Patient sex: F
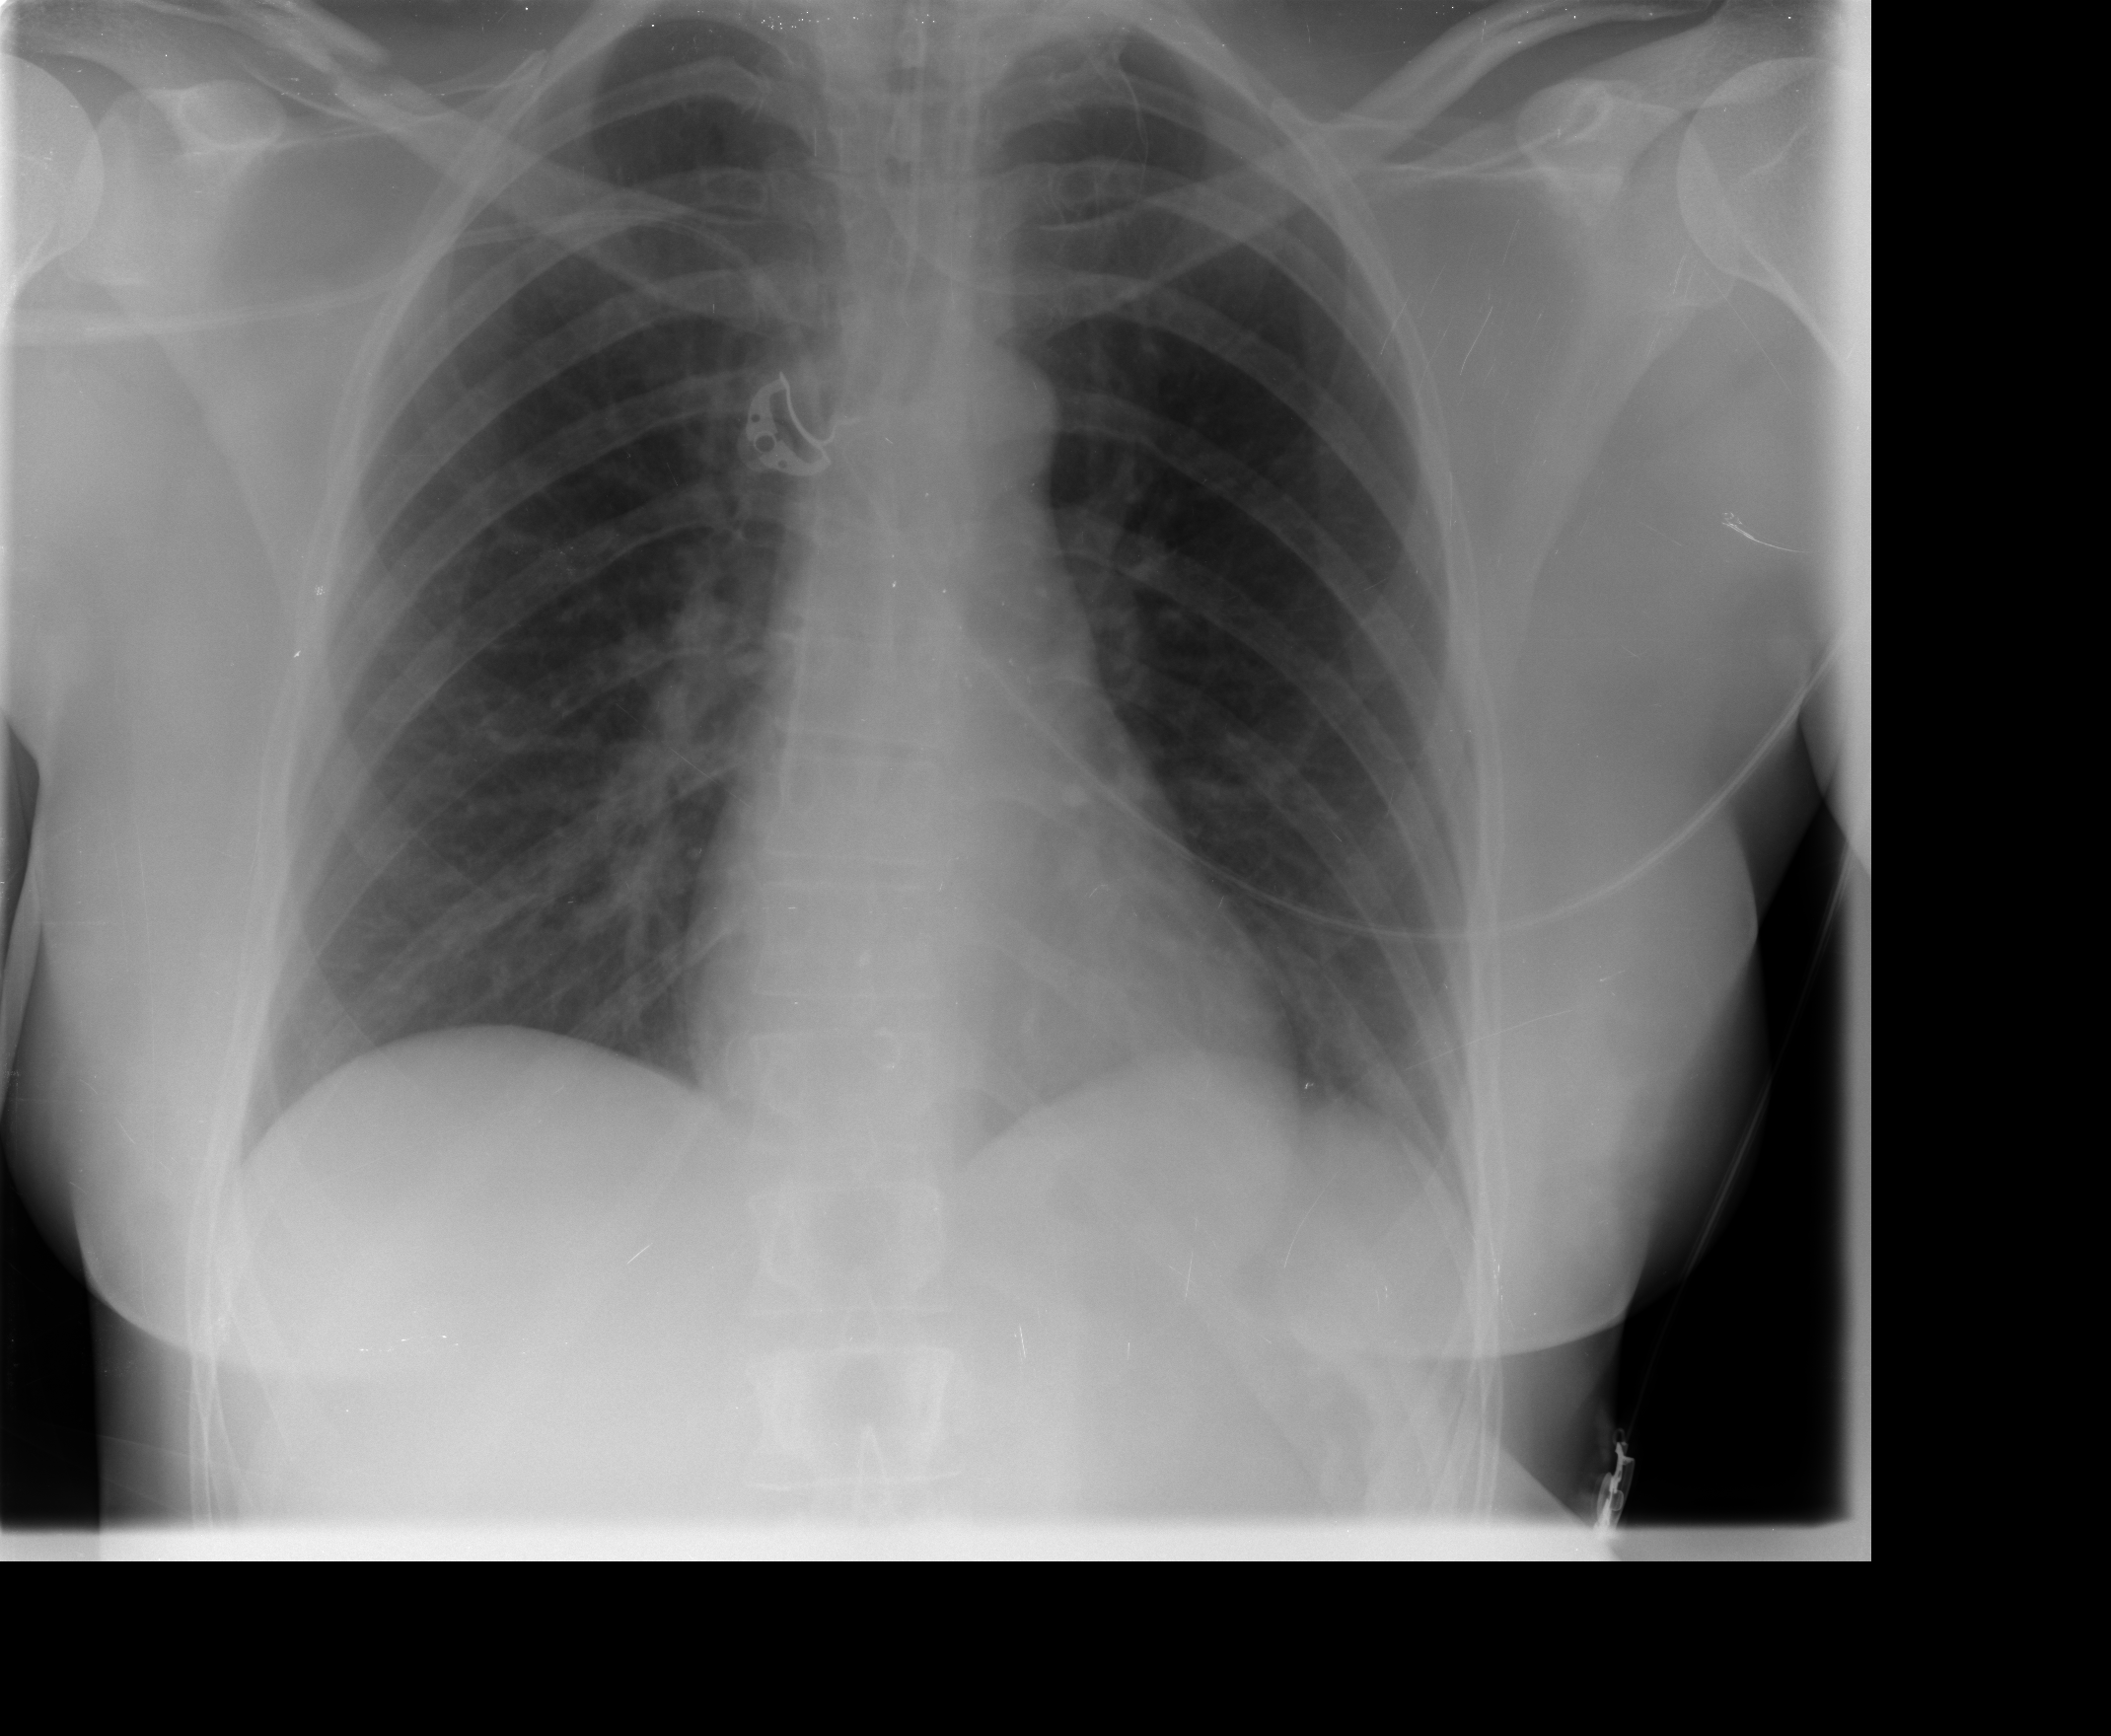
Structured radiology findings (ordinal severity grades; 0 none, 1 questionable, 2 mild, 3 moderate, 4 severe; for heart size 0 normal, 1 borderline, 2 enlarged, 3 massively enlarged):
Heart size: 0
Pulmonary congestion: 0
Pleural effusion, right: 0
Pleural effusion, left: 0
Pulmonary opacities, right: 0
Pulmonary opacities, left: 0
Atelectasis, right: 0
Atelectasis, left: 1